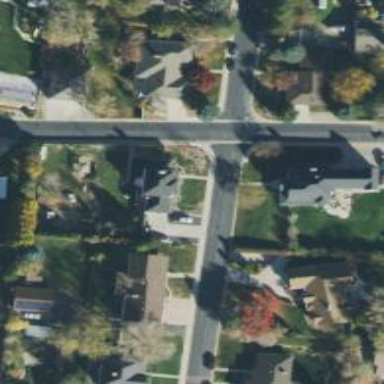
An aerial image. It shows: Residential road.